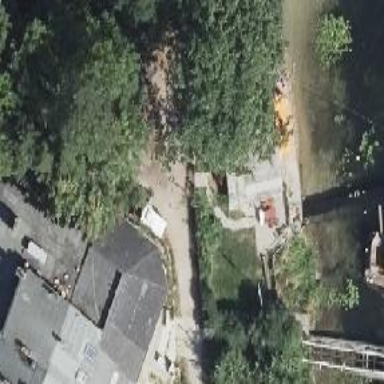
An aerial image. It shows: Water rescue station for emergencies.